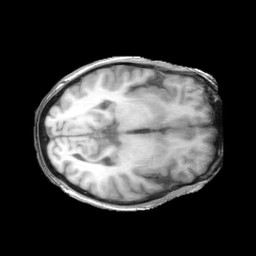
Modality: T1w
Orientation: axial
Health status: ill
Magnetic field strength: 3 T